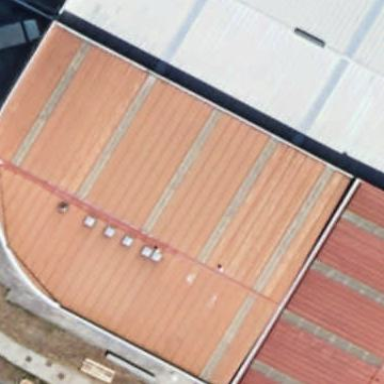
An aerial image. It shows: Warehouse building.